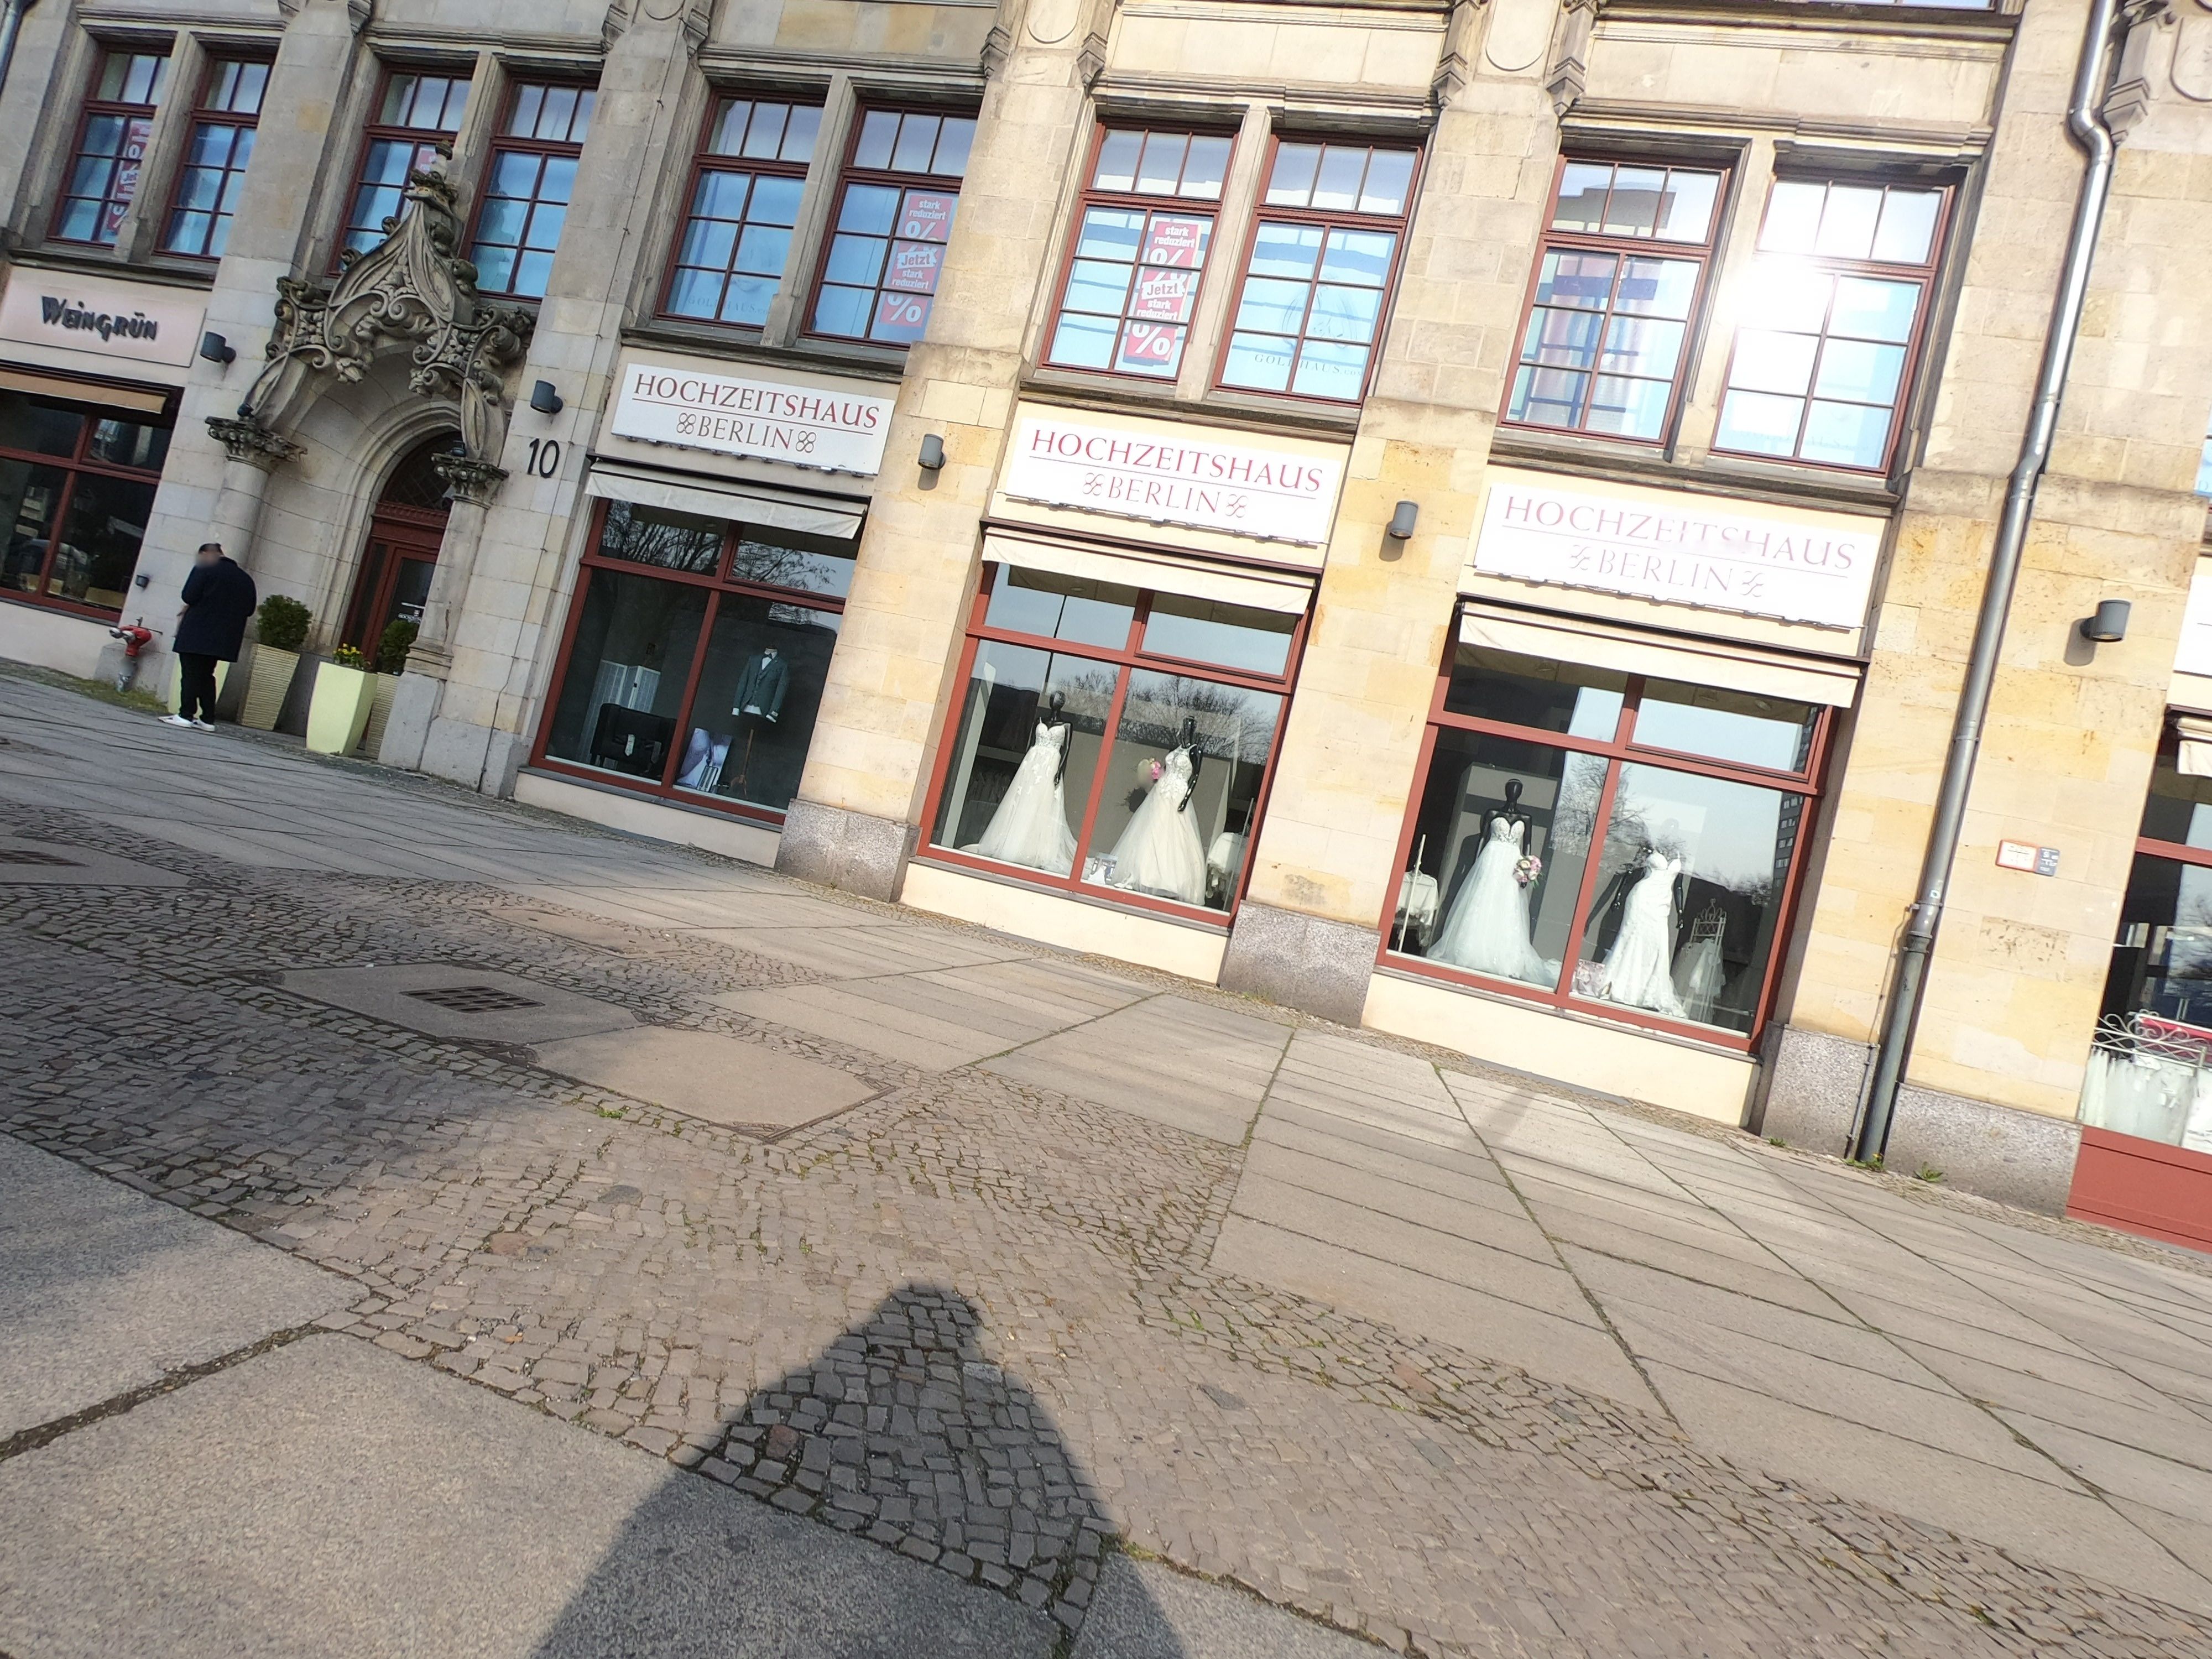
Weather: clear
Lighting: day
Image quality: good
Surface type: walking surface
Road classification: footway
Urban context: urban centre
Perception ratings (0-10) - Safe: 4.27, Lively: 7.46, Beautiful: 7.62, Boring: 2.59, Depressing: 7.51, Wealthy: 8.78